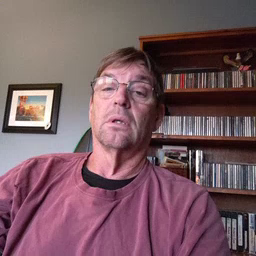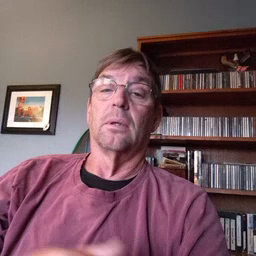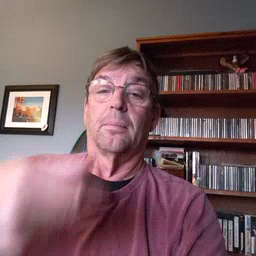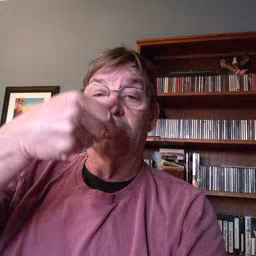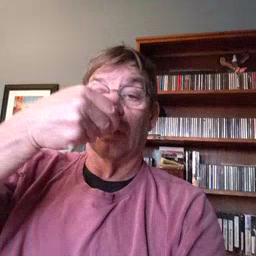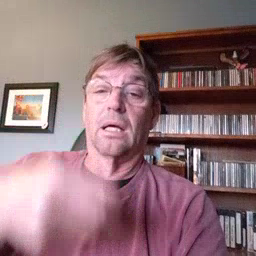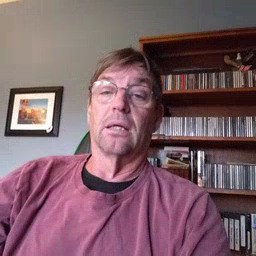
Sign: pizza